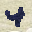
Label: 4